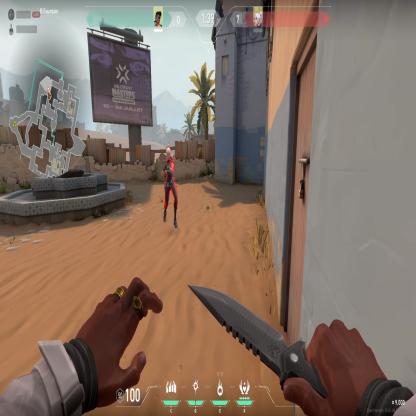
Label: enemy